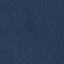
Label: SeaLake